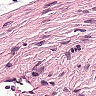
Metastatic tissue present: no